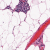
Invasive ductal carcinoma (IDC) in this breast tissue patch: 0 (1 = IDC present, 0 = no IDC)